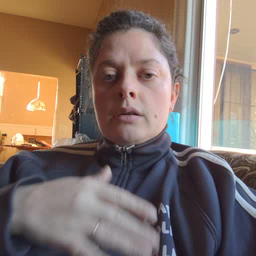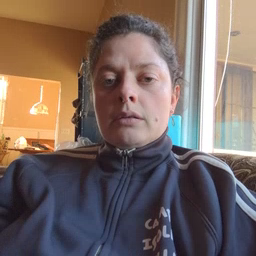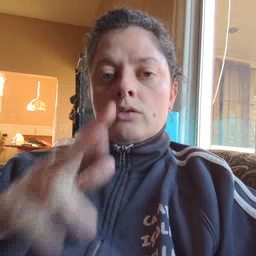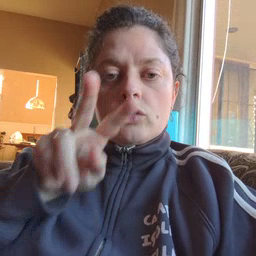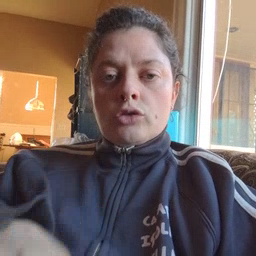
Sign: look